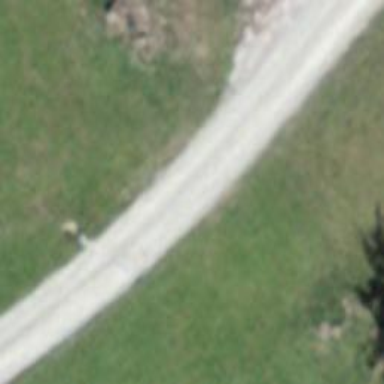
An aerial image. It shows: Track with grade 1 quality.